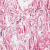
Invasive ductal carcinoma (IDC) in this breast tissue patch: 0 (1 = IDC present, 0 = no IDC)